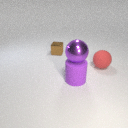
large purple rubber cylinder below large purple metal sphere